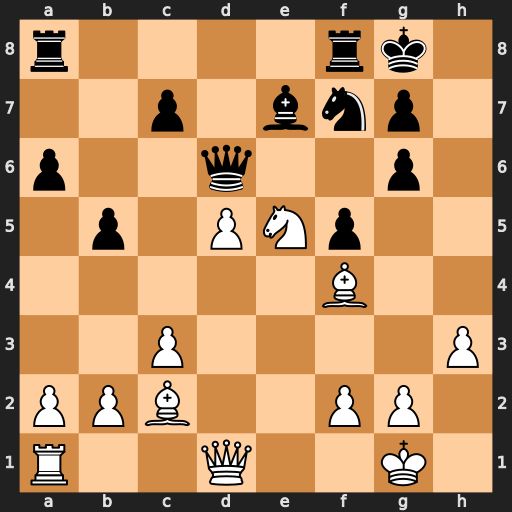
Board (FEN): r4rk1/2p1bnp1/p2q2p1/1p1PNp2/5B2/2P4P/PPB2PP1/R2Q2K1
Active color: w
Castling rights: -
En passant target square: -
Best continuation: Nxf7 Qxf4 g3